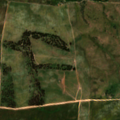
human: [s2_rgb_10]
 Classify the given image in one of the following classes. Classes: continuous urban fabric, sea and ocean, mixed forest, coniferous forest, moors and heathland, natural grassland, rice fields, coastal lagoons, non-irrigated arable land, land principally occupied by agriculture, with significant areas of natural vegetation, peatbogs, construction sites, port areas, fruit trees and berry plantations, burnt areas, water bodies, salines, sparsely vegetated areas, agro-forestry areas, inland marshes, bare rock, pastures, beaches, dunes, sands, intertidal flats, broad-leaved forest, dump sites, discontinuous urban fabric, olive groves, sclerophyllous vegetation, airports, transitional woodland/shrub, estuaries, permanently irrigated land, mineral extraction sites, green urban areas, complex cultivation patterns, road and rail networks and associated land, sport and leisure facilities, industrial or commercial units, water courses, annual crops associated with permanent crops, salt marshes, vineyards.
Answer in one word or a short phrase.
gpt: continuous urban fabric